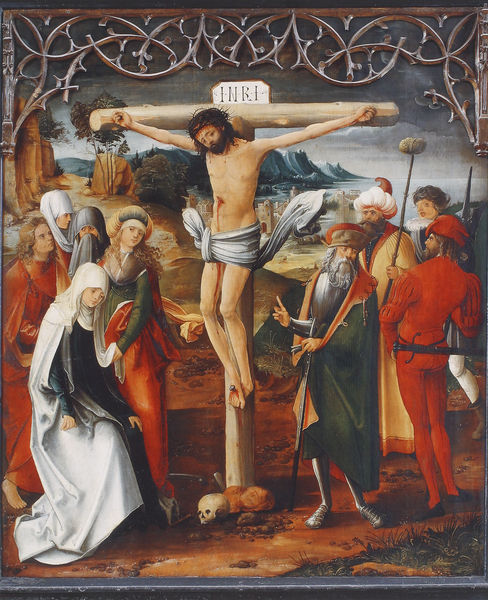
Titel: Schwabach bei Nürnberg, Stadtkirche St. Johannes der Täufer und St. Martin. Hochaltar
Standort: Schwabach, Stadtpfarrkirche St. Johannes der Täufer und St. Martin (EU - D - Mittelfranken)
Schlagwörter: gemälde, lendenschurz, meer, weiß, wunde, frauen, landschaft, holz, männer, orange, rot, bart, johannes, schädel, tod, tot, trauer, gewand, gotik, berge, könig, soldaten, nagel, nägel, vanitas, blut, lendentuch, kreuz, schwert, altar, totenkopf, gotisch, christus, jesus, kreuzigung, mittelalter, lanzen, könige, heilige, märtyrer, opfer, maria, magdalena, beweinung, schwamm, dornenkrone, maßwerk, golgotha, golgatha, rankenwerk, inri, tafelmalerei, aposteln, holy, nicodemus, 3 nagel typus, beweinungc